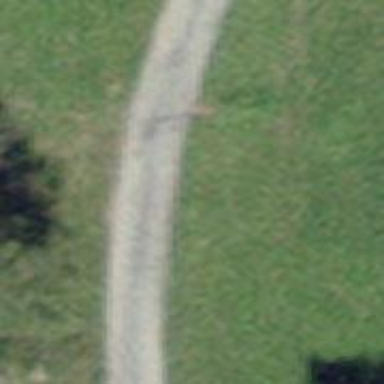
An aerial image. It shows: Track road with grade4 tracktype.